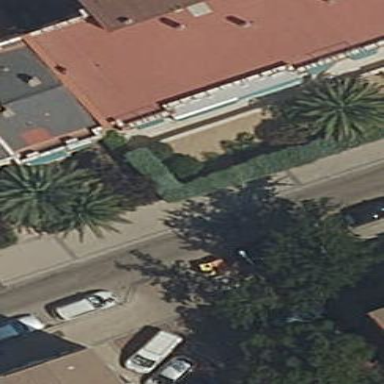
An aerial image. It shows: Garden with kerb barrier.